Question: I have a navbar with a opacity transition. The way I've set it up is I have the .rounded class with black background color, and on top of that I target the li's in the ul, adding the image graphic and transitions. Then finally I have a li:hover, changing the opacity (showing through to the .rounded.)
My problem is that for some reason, the main .rounded class has a black bar sticking out as shown:
Here is my full code:
<URL>
The navbar part of the HTML:
'''
<ul class="rounded"> <!-- Navbar-->
<li class="sideBarButton">
<a href="../www.google.com">
Home
</a>
</li>
<li class="sideBarButton">
<a href="../www.google.com">
About
</a>
</li>
<li class="sideBarButton">
<a href="../www.google.com">
Download
</a>
</li>
<li class="sideBarButton">
<a href="../www.google.com">
Screenshots
</a>
</li>
<li class="sideBarButton">
<a href="../www.google.com">
Licence
</a>
</li>
<li class="sideBarButton">
<a href="../www.google.com">
Others' Stuff
</a>
</li>
<li class="sideBarButton">
<a href="../google.com">
Support This
</a>
</li>
<li class="sideBarButton">
<a href="../google.com">
About Me
</a>
</li>
<li class="sideBarButton">
<a href="../google.com">
Help
</a>
</li>
</ul> <!--- Navbar-->
'''
The relevant part of the CSS:
'''
.rounded > li:first-child
{
border-bottom-left-radius: 4px;
border-top-left-radius: 4px;
background-image: url(woodbutton.gif);
-moz-transition: opacity .25s ease-in-out;
-webkit-transition: opacity .25s ease-in-out;
transition: opacity .25s ease-in-out;
z-index: 1;
}
.rounded > li:last-child
{
border-bottom-right-radius: 4px;
border-top-right-radius: 4px;
background-image: url(woodbutton.gif);
transition: opacity .25s ease-in-out;
-moz-transition: opacity .25s ease-in-out;
-webkit-transition: opacity .25s ease-in-out;
z-index: 1;
}
.rounded>li:not(:first-child):not(:last-child) {
background-image: url(woodbutton.gif);
transition: opacity .25s ease-in-out;
-moz-transition: opacity .25s ease-in-out;
-webkit-transition: opacity .25s ease-in-out;
z-index: 1;
}
'''
I strongly recommend looking at the fiddle, though. I've been struggling with this for a few days now, any help?
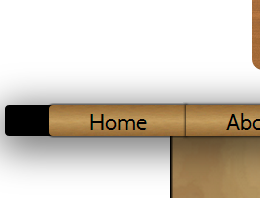
Answer: Obviously, user-agent sylesheets adds some left padding to 'ul' element by default.
In this particular case you can just reset it by setting
'''
.rounded {
padding: 0
}
'''
See <URL>